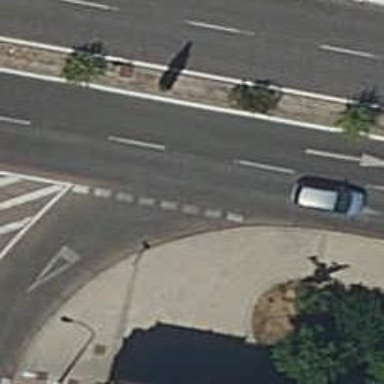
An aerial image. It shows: Road with "give way" sign.